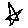
Label: star